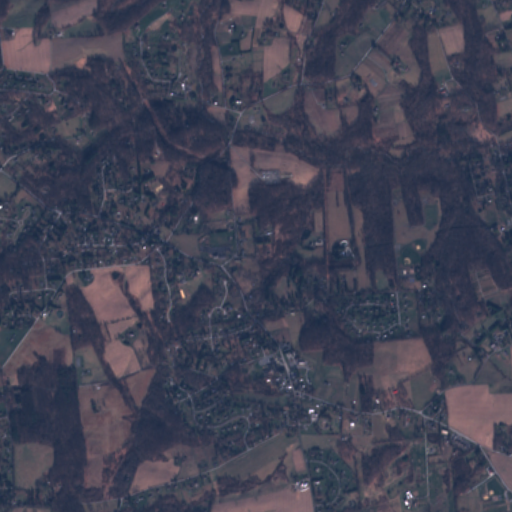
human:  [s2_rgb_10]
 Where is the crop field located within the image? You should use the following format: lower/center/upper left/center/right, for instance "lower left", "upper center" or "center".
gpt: The crop field is located in the lower center of the image.
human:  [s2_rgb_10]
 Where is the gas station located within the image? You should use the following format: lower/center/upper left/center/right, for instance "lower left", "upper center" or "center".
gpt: The gas station is located in the lower right of the image.
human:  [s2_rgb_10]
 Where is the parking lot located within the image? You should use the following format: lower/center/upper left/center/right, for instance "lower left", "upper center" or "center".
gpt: The parking lot is located in the lower left of the image.
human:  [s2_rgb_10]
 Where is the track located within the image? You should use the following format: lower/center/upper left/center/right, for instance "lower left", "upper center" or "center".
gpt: The track is located in the lower right of the image.
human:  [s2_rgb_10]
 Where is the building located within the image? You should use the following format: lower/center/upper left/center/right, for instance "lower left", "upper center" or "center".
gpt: The building is located in the lower right of the image.
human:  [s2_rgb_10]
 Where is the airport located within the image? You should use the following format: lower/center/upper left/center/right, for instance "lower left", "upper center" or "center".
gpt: There is no airport in the image.